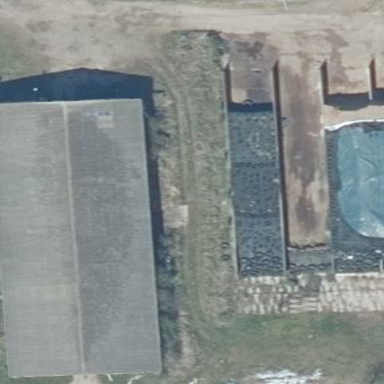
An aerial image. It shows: Building that is bunker silo.